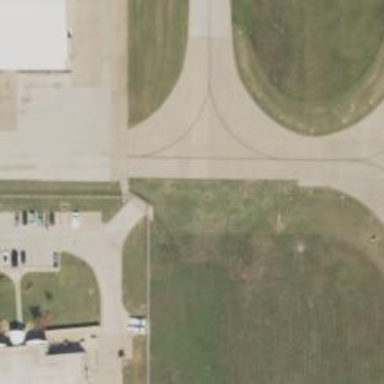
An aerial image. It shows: Image of taxiway at airport.